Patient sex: M
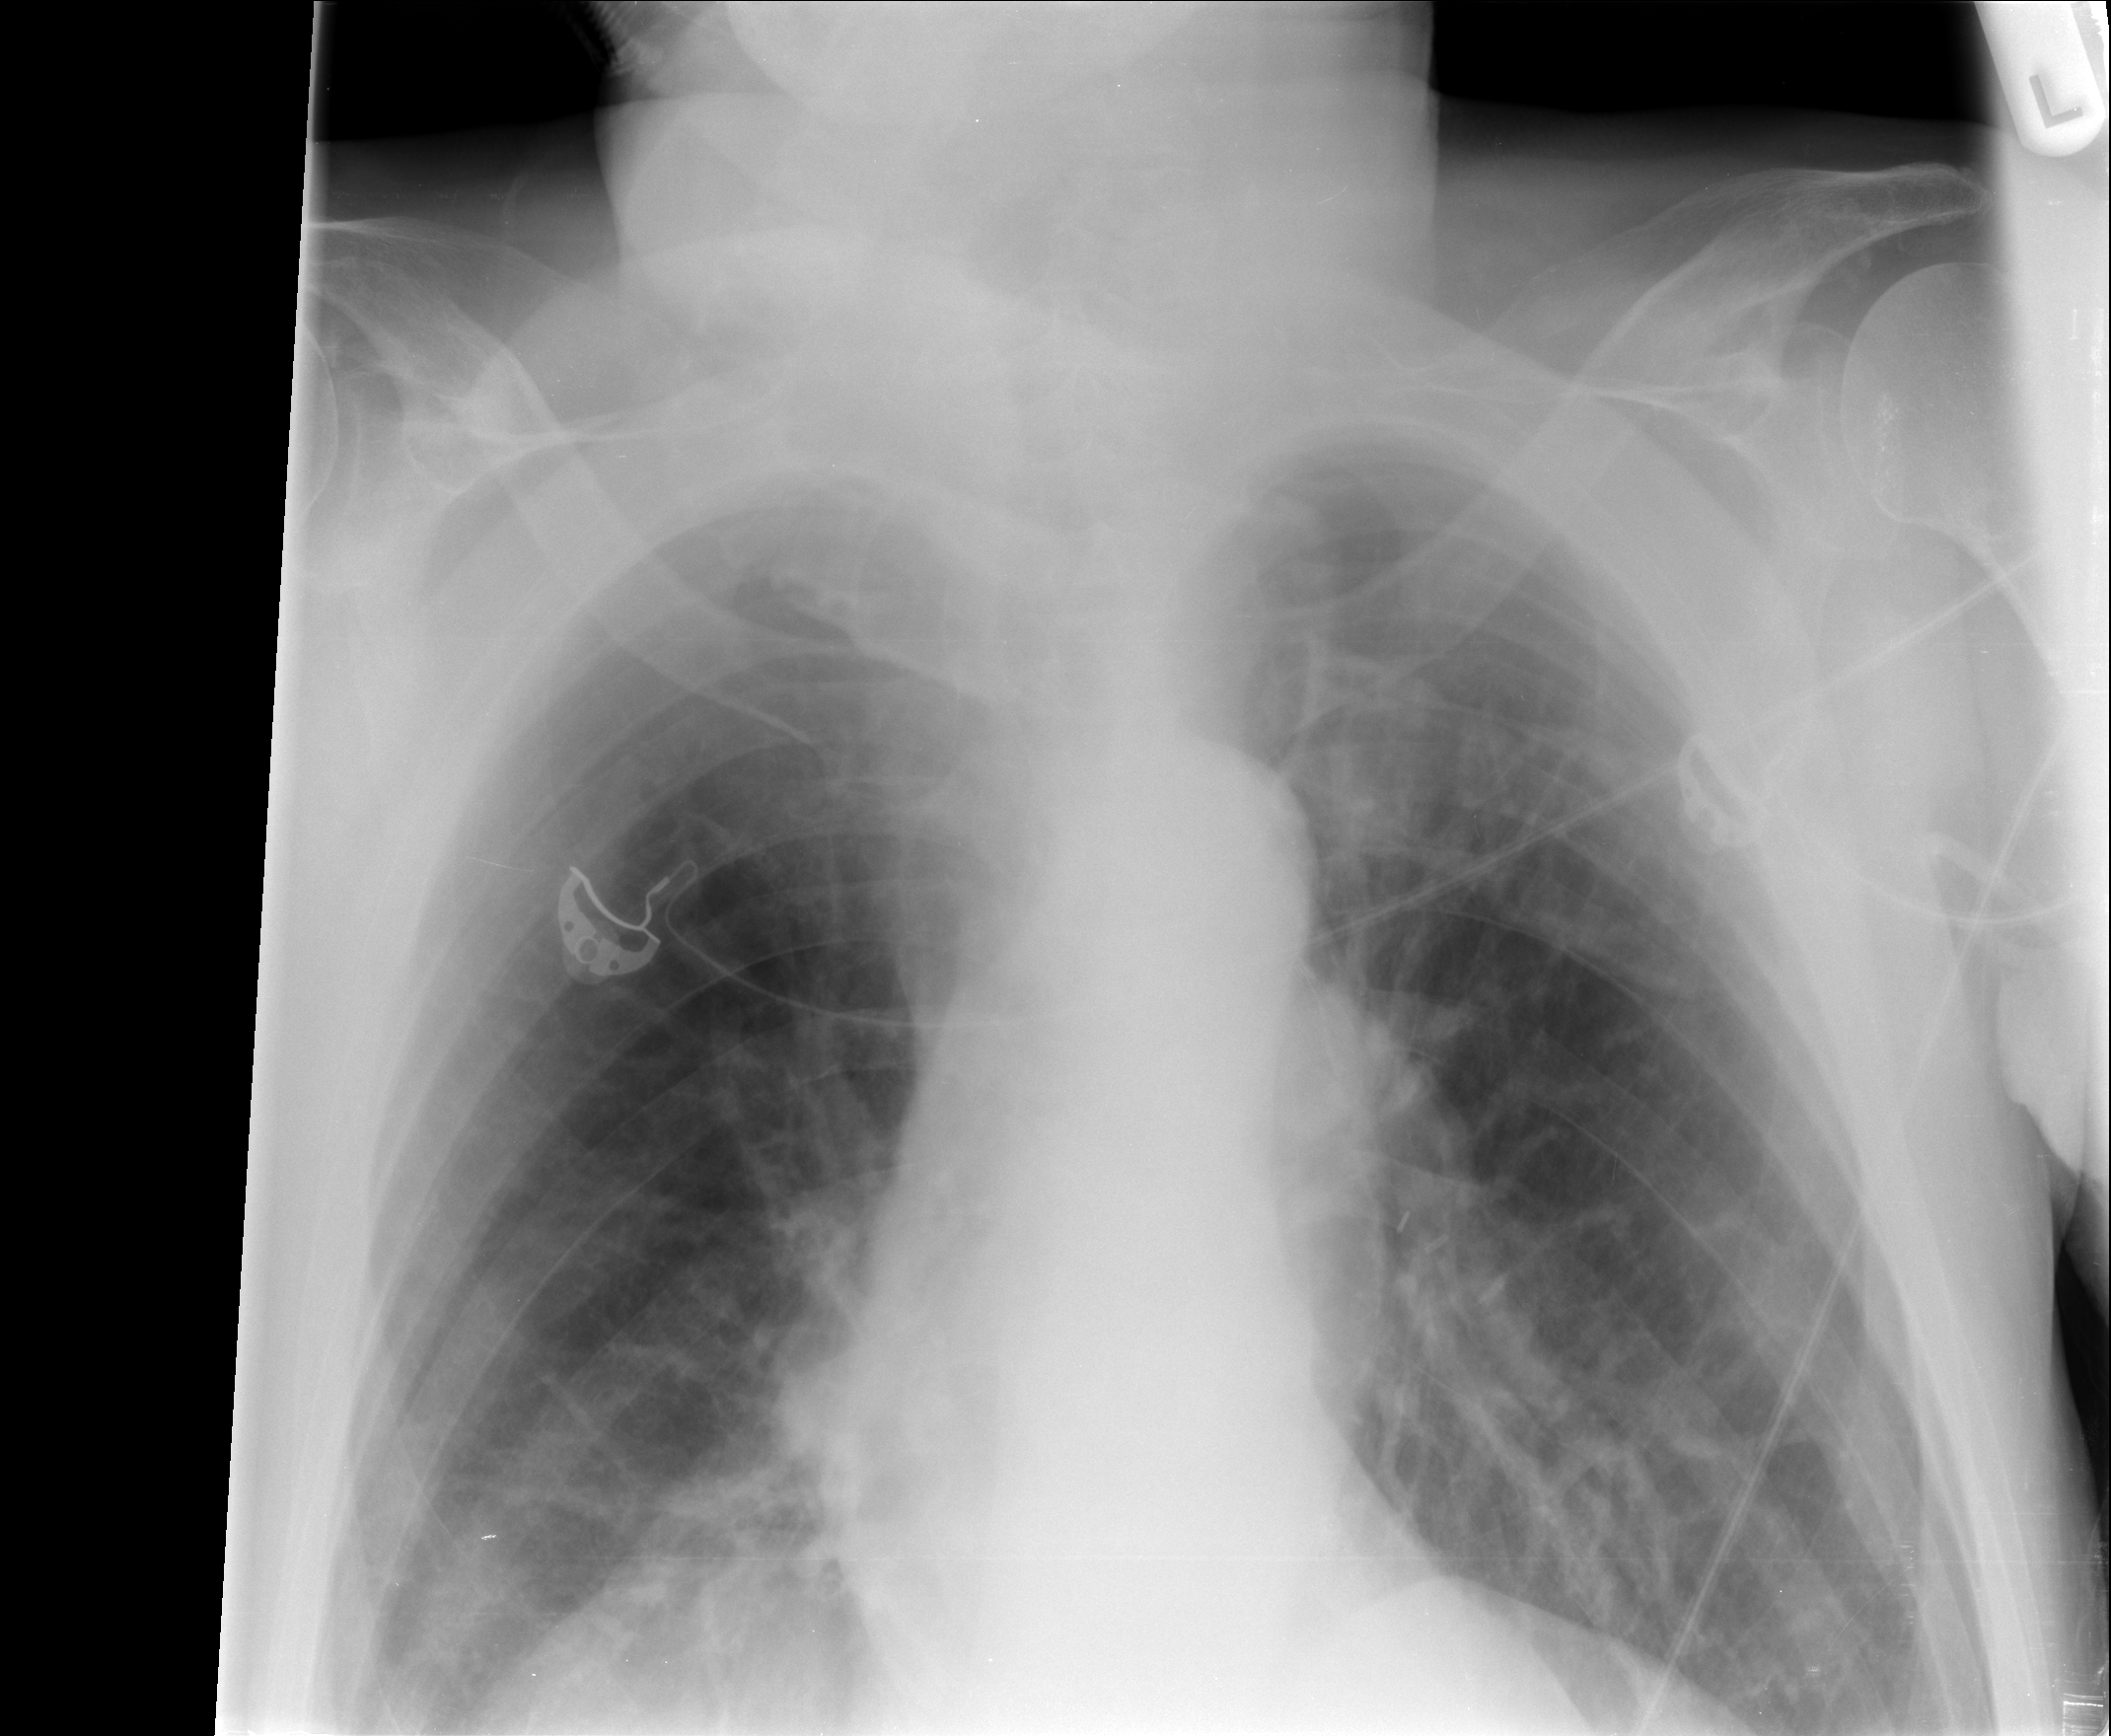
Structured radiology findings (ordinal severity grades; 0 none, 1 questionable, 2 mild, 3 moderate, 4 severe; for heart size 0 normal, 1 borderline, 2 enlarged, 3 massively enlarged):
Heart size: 0
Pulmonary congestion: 2
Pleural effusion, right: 0
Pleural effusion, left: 0
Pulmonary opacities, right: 1
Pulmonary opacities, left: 0
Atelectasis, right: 2
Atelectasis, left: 0